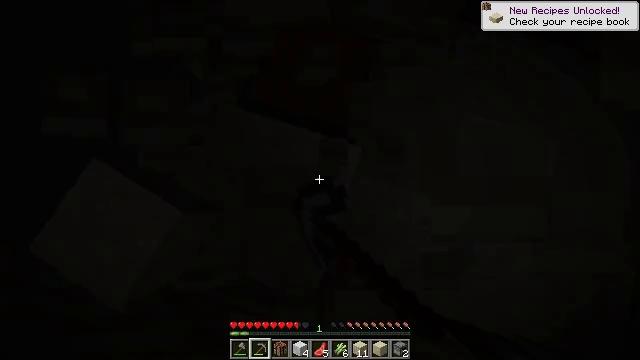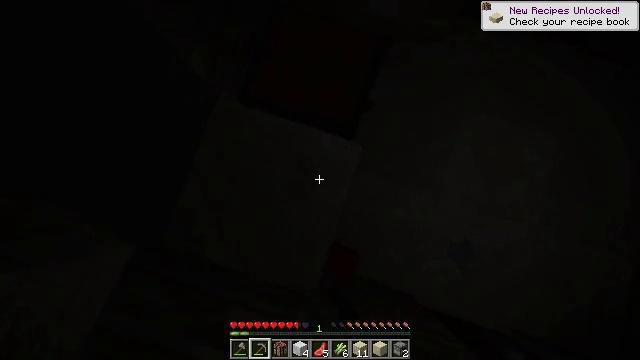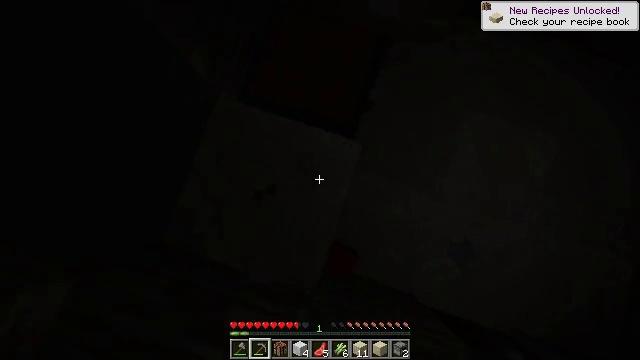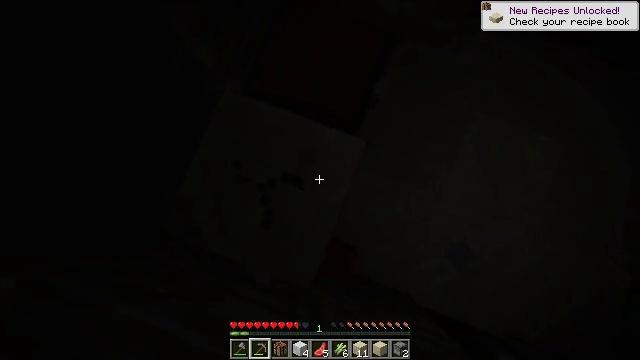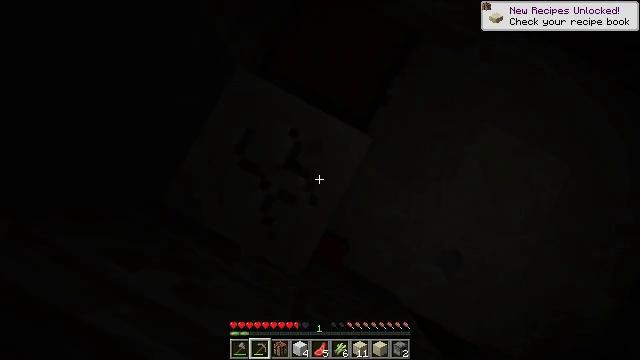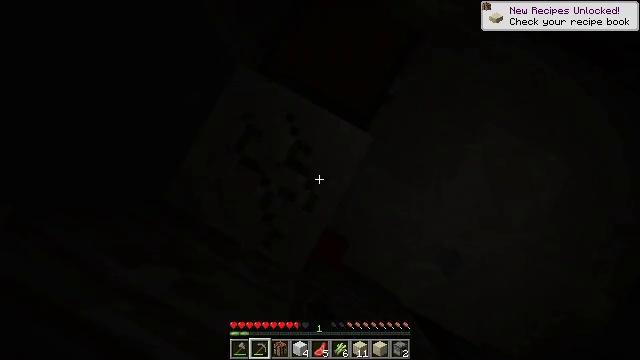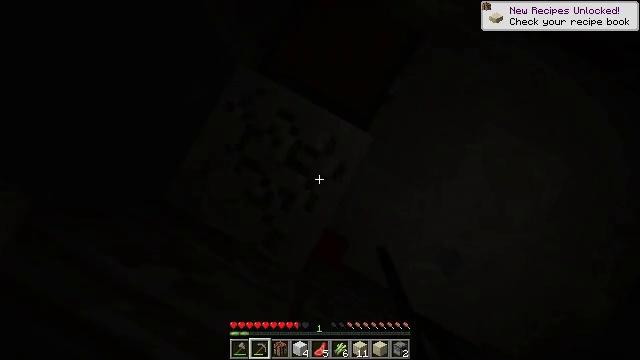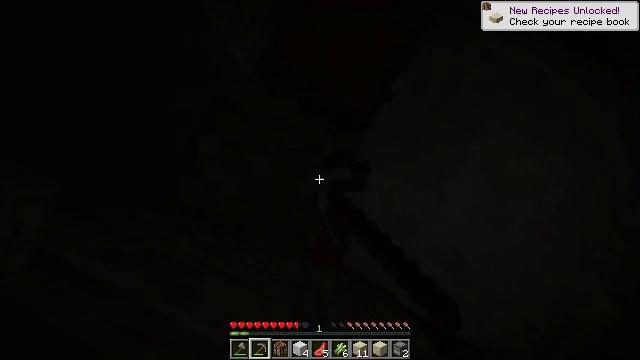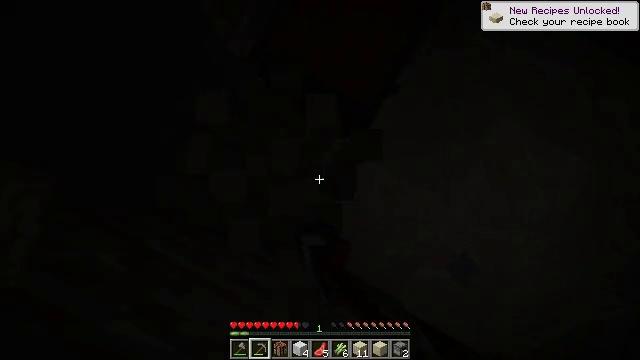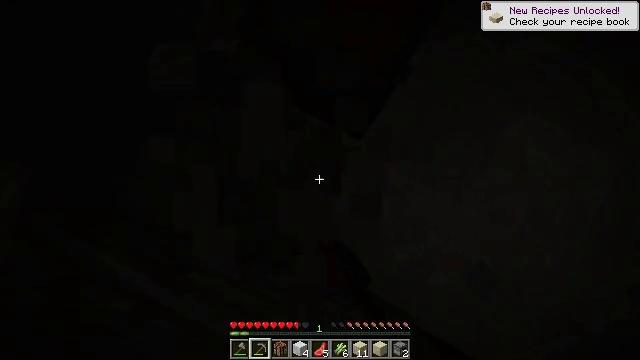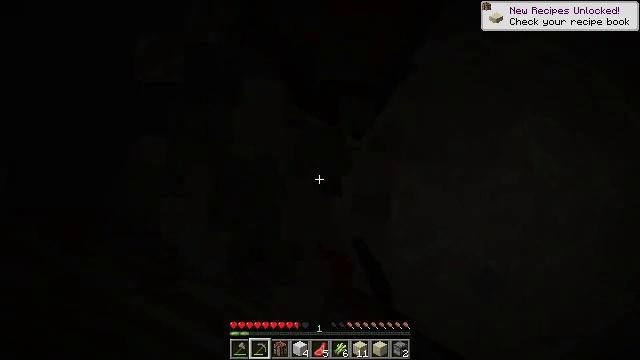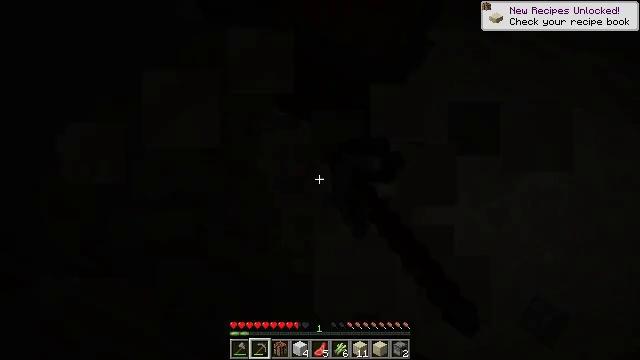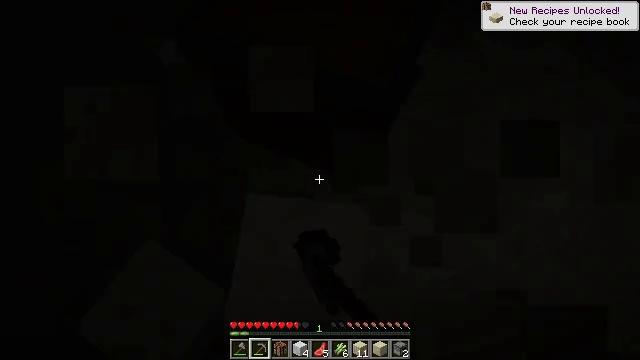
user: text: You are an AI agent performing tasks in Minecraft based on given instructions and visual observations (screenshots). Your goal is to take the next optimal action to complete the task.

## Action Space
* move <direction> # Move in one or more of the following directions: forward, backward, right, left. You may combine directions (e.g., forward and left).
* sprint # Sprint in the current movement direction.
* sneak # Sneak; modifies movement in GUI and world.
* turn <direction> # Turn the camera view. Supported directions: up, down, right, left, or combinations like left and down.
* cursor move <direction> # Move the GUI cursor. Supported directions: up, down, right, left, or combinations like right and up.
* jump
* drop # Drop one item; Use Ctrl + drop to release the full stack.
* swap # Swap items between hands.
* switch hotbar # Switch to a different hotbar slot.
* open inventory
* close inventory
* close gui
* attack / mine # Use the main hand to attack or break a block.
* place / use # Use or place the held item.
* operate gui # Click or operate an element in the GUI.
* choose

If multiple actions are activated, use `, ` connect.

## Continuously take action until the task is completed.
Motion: motion action
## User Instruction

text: Break the cut sandstone block.
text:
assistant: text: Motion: attack / mine
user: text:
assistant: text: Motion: attack / mine
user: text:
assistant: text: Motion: turn left, attack / mine
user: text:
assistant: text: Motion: turn left and down, attack / mine
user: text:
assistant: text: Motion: attack / mine
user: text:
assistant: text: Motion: attack / mine
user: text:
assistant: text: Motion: attack / mine
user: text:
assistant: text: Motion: attack / mine
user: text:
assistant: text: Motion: attack / mine
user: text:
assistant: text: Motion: attack / mine
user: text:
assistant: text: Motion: turn right and up, attack / mine
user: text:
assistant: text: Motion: turn right and up, attack / mine
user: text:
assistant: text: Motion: no_op